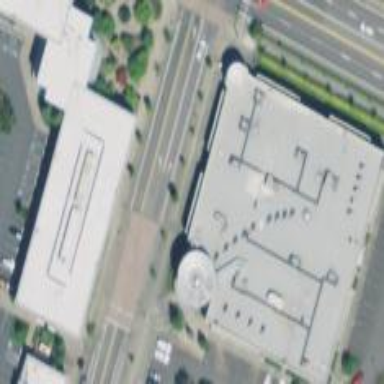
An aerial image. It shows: Fitness center building.